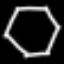
Label: octagon